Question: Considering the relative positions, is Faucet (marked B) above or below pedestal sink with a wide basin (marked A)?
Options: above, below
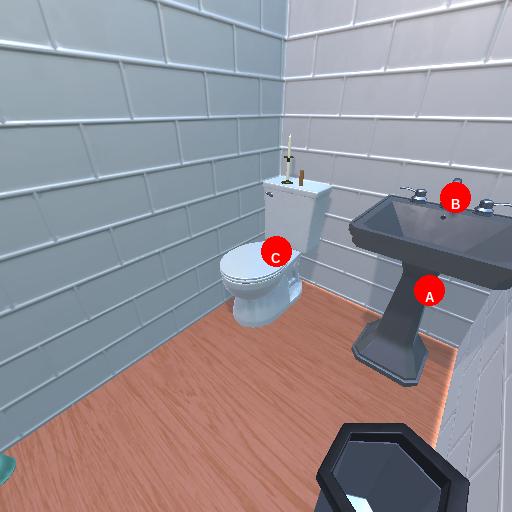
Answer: above